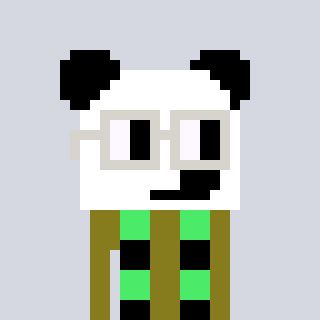
a pixel art character with square light gray glasses, a panda-shaped head and a gunk-colored body on a cool background